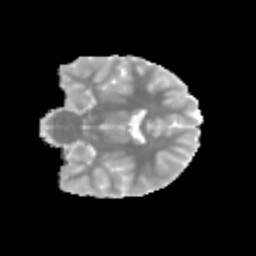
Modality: MD
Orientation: coronal
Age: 13
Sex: female
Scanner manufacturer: siemens
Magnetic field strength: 3 T
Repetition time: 3.8 s
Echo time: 0.07 s